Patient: sex F, age 28
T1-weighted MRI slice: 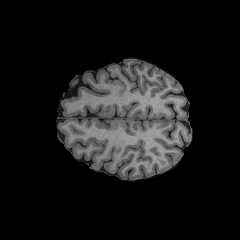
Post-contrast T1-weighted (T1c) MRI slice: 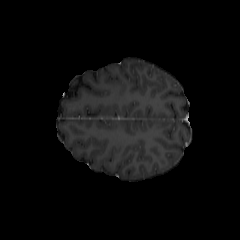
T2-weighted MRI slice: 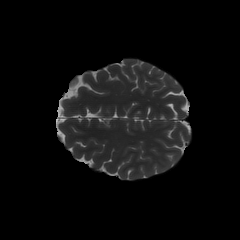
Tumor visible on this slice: no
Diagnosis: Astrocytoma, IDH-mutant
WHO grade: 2